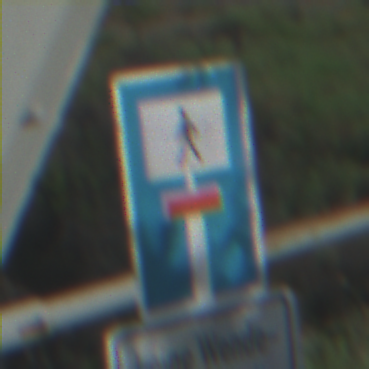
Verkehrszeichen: SackgasseFussgaengerDurchlaessig
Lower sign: HinweisGeaenderteVorfahrtVerkehrsfuehrungVerkehrsregelung3
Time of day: MorningAfternoon
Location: Outdoor (Special)
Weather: Clear
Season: NotSpecified
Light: Natural